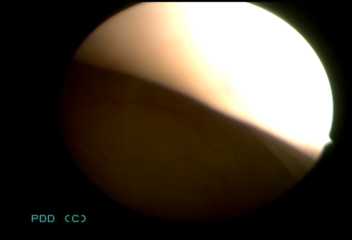
Modality: WLC
Class: Normal mucosa
Bladder cancer association: No